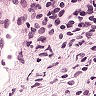
Metastatic tissue present: no